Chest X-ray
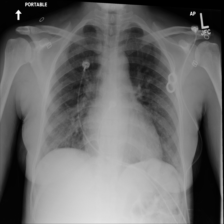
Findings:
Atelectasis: negative
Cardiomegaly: negative
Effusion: negative
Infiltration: negative
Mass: negative
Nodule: negative
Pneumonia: negative
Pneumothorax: negative
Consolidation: negative
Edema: negative
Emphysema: negative
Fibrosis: negative
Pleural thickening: negative
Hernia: negative